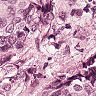
Metastatic tissue present: yes